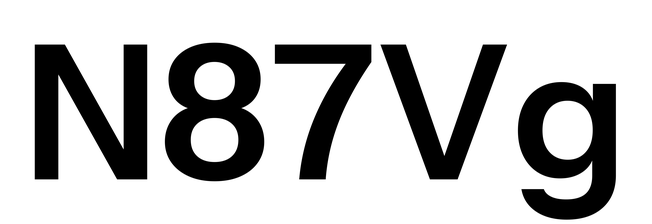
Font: InstrumentSans_SemiBold